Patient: sex M, age 60
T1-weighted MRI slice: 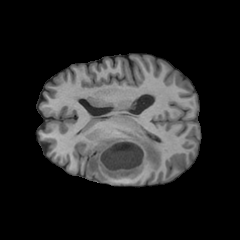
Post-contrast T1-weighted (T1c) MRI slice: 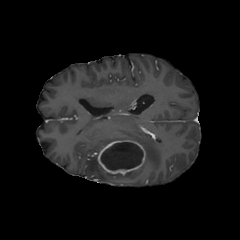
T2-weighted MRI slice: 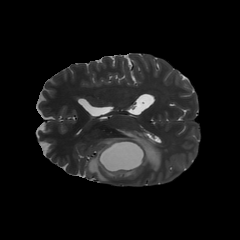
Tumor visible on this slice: yes
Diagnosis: Glioblastoma, IDH-wildtype
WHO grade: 4